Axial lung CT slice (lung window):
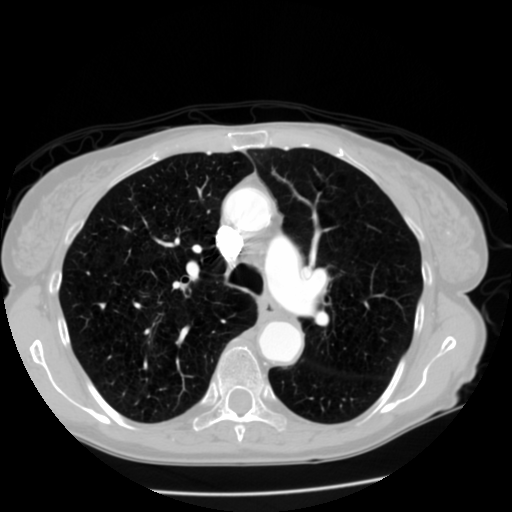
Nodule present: no